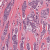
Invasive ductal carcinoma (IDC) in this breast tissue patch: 1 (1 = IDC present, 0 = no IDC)